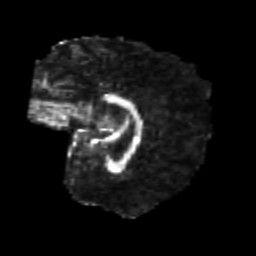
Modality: FA
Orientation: sagittal
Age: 24
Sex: female
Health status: healthy
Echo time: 0.074 s